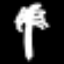
Label: palm tree